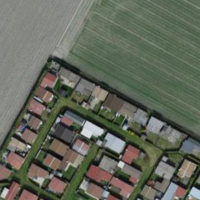
EUNIS habitat code: 53
Species observed at this site:
Plantago major